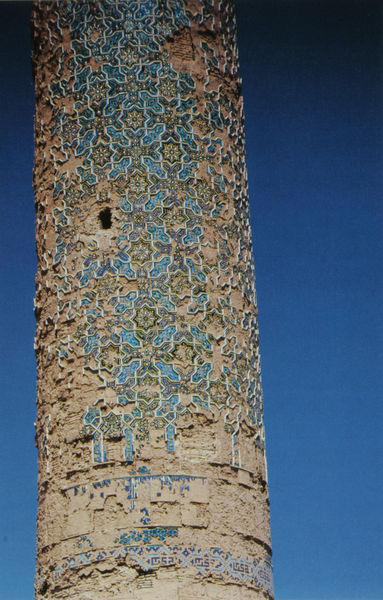
Titel: Minarett (Detail)
Standort: Herat
Institution: Madrasa (Hochschule)
Schlagwörter: blau, blätter, gestein, himmel, gelb, grün, ocker, sand, ausschnitt, blumen, braun, bunt, fenster, grau, licht, schmuck, schwarz, säule, türkis, weiss, blüten, gebäude, rot, beige, malerei, muster, ornament, teppich, alt, architektur, stein, kirche, gold, pflanzen, schräg, rund, turm, spanien, lehm, wüste, ziegel, erosion, backstein, detail, floral, verzierung, foto, fotografie, photographie, gemustert, ruine, antike, moschee, orient, orientalisch, stern, symmetrisch, sterne, loch, fliesen, fliese, kacheln, mosaik, photo, pergament, kaputt, arabisch, sandstein, antik, mittelalter, zerstört, ornamentik, schief, waben, arabien, islam, türkei, pisa, rillen, verfallen, campanile, rohr, ägypten, minarett, veraltet, röhre, muslimisch, islamisch, naher osten, muslim, orien, ornamentalisch, mörtel, abblättern, schissscharte, tesserae, durm, fliesenmalerei, azuelas